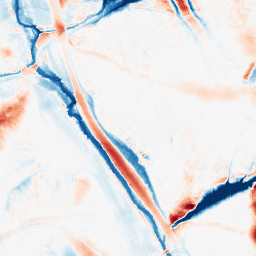
Category: morphological
Decomposition family: morphological_ellipse
Decomposition parameters: operation: average
width: 30
height: 50
Upsampling method: regularized
Upsampling parameters: scale: 2
lambda_reg: 0.01
Upsampling scale: 2